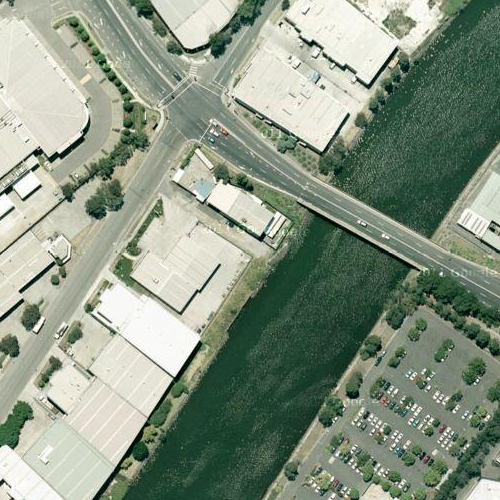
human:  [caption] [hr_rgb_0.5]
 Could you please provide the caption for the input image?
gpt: A curved river with dark green waters goes through a residential area .

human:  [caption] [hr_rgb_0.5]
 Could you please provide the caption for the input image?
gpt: Some houses arranged neatly on the banks of the river .

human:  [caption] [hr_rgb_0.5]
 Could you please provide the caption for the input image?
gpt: This is a curved river go through the residential area with many houses on the bank of the river .

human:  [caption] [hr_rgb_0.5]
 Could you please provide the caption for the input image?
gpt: There are many buildings on the banks of the curved river .

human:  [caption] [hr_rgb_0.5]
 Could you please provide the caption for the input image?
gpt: A river with dark green waters goes through a residential area .